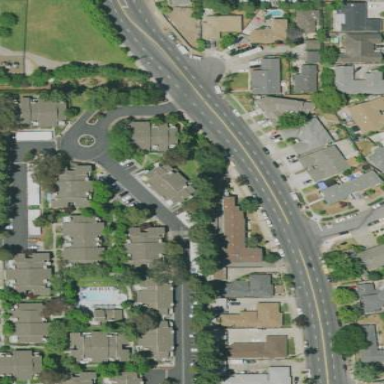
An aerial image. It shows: Paved sidewalk that serves as footway.